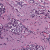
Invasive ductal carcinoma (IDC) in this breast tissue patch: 1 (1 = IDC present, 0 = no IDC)